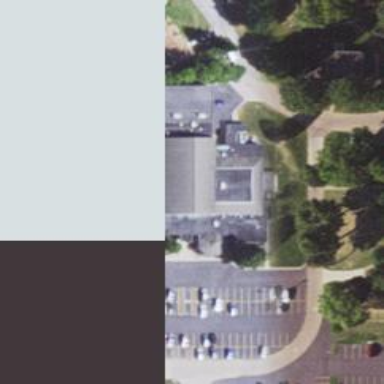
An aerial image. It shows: School.